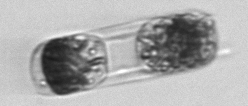
Label: Hemiaulus